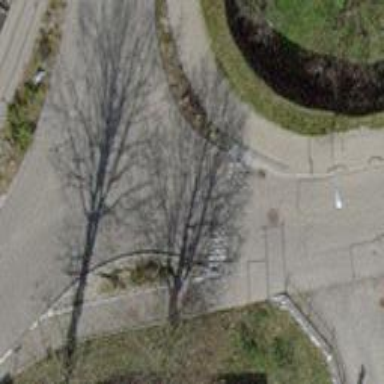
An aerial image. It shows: Smoothly paved residential road.